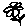
Label: flower